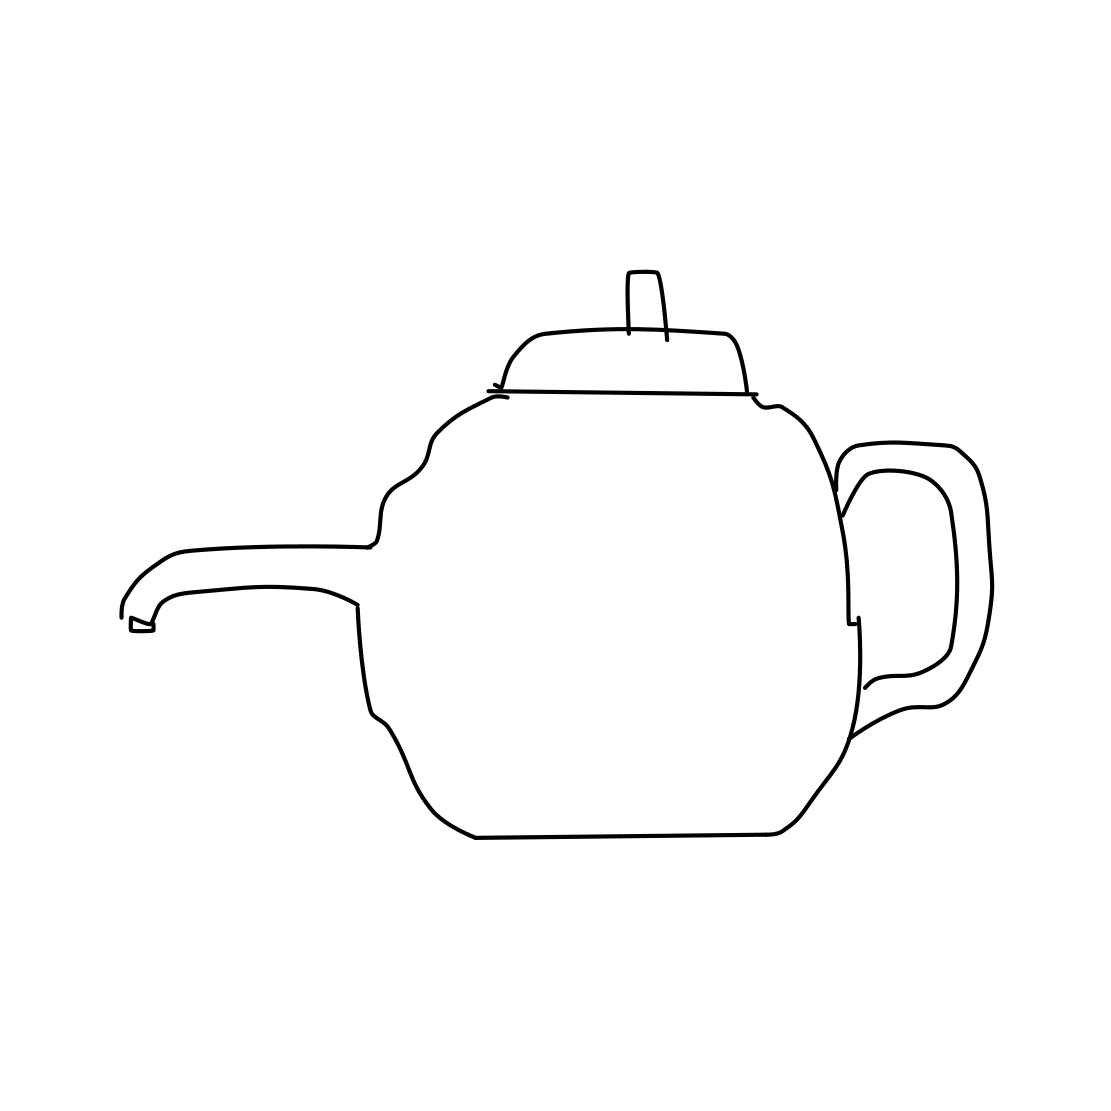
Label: teapot